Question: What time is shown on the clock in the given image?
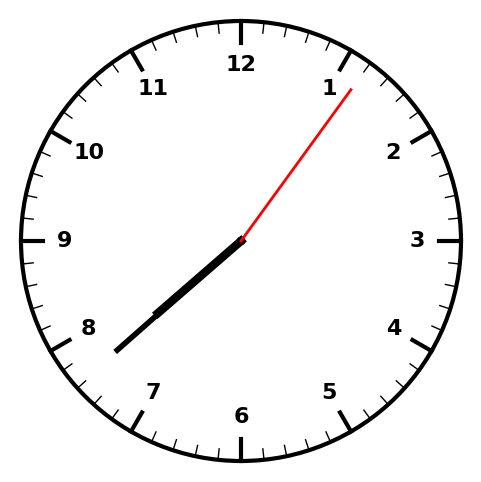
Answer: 07:38:06